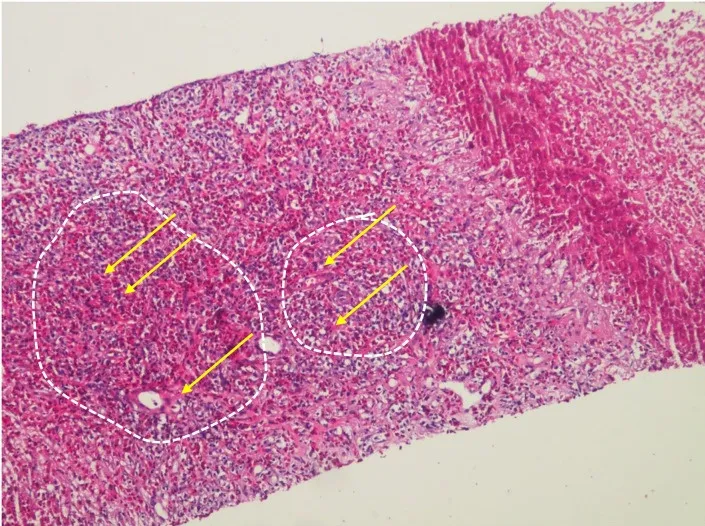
HE staining (400X) showed massive eosinophilic infiltration and abscess formation. The dashed white box indicates abscesses and the yellow arrow indicates eosinophilic infiltration.
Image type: pathology (h&e)